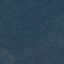
Land use / land cover: Forest